You are looking at a signal-to-image encoding: consecutive vibration samples arranged as the rows of a grayscale square. What is the most likely bearing condition (normal, inner_race, outer_race, ball)?
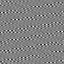
Answer: outer_race